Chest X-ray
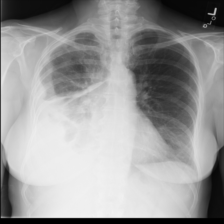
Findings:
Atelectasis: negative
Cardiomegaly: negative
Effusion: negative
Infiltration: negative
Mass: negative
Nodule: negative
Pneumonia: negative
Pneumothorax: negative
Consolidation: negative
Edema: negative
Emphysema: negative
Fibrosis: negative
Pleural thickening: negative
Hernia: negative